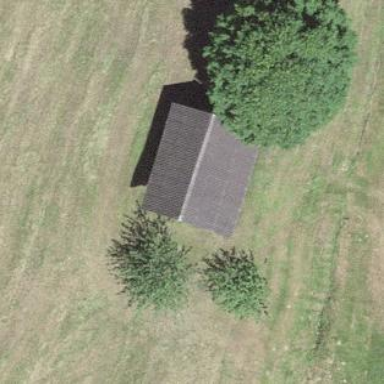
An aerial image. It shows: Rural barn.